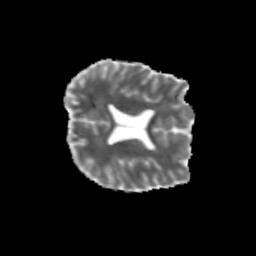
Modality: MD
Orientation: axial
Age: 36
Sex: male
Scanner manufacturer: siemens
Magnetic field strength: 3 T
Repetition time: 3.5 s
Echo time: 0.125 s